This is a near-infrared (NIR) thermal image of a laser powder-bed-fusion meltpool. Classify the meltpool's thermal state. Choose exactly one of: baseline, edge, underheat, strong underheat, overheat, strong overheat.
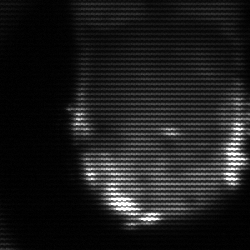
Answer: strong underheat